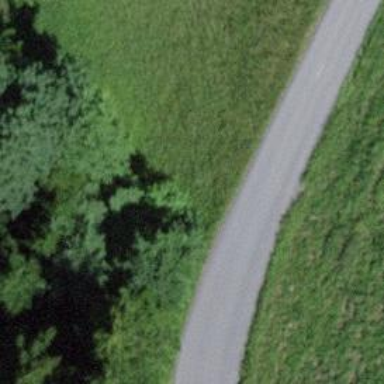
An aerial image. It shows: Unclassified road.